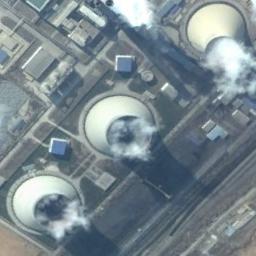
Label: thermal_power_station